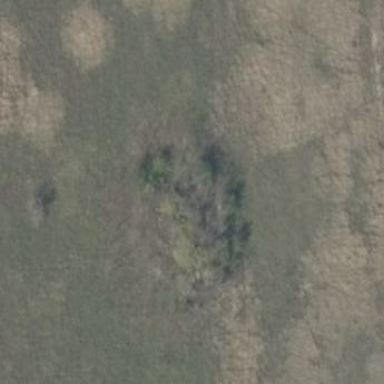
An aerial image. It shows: Patch of scrub vegetation.